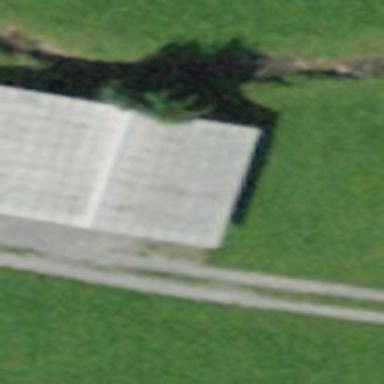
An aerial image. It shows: Barn.